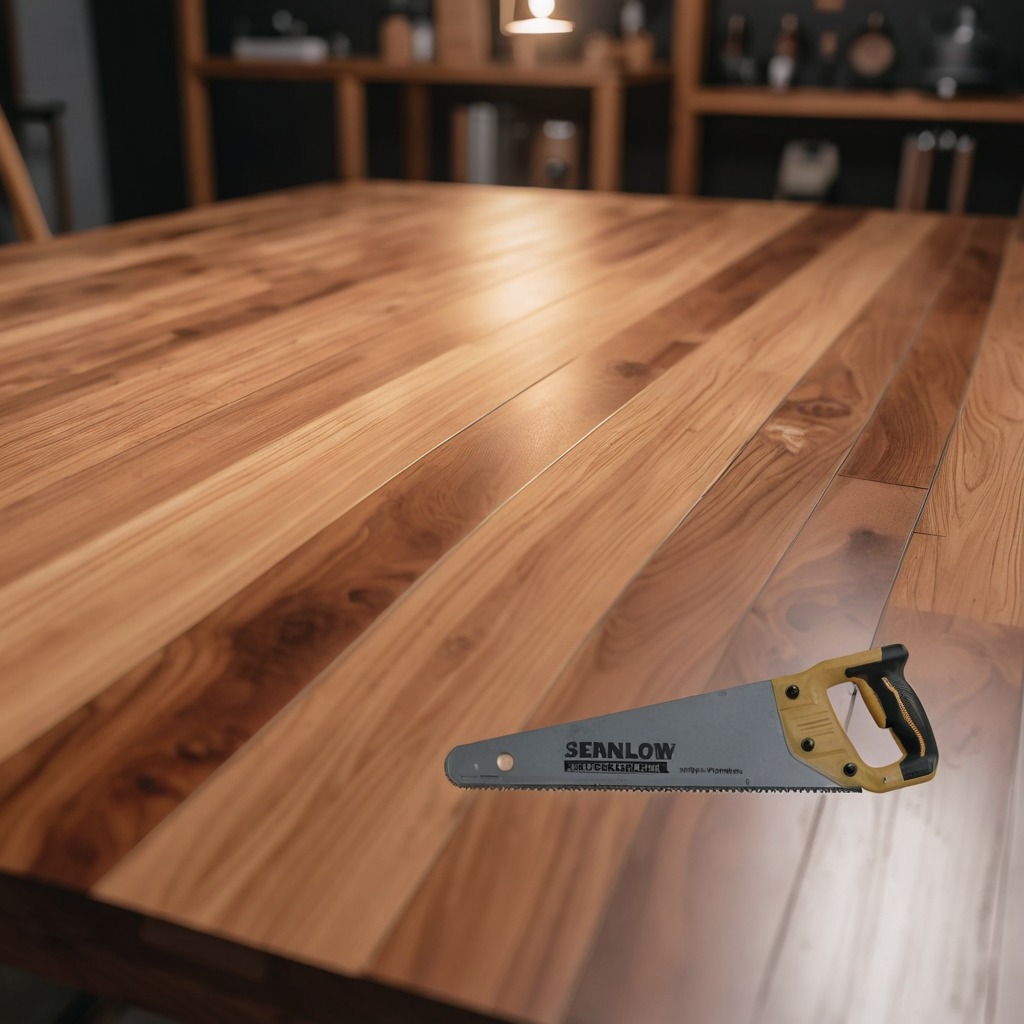
A metal saw lies on a wooden table in a carpentry studio.